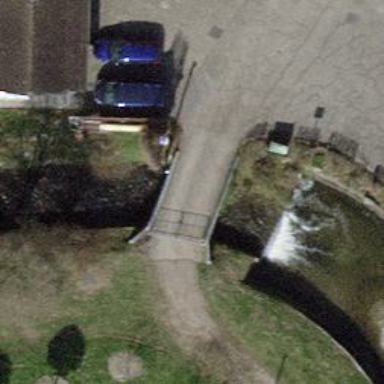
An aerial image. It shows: Gate.